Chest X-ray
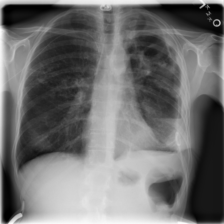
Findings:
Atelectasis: negative
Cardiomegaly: negative
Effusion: negative
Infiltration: negative
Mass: negative
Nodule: negative
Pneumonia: negative
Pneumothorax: negative
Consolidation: negative
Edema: negative
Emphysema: negative
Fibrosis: negative
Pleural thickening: negative
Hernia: negative